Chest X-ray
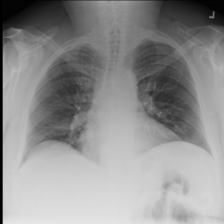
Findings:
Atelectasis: negative
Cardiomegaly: negative
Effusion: negative
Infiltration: negative
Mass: negative
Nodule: negative
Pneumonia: negative
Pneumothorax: negative
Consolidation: negative
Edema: negative
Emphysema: negative
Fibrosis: negative
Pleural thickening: negative
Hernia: negative